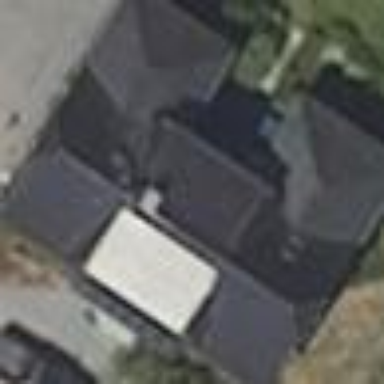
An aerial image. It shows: Simple house.